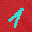
Label: 1